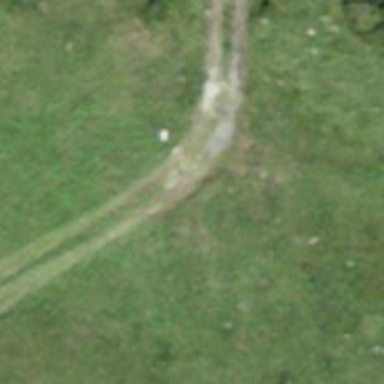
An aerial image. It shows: Track with grade 4 tracktype.